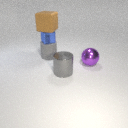
small blue metal cube below large brown rubber cube